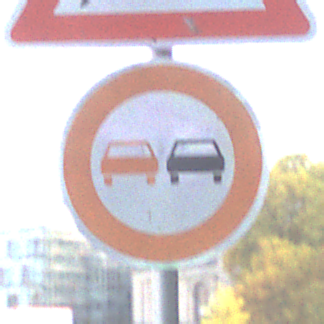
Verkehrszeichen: Ueberholverbot
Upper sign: WildwechselLinks
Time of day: SunriseSunset
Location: Outdoor (Urban)
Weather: PartlyCloudy
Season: NotSpecified
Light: Natural